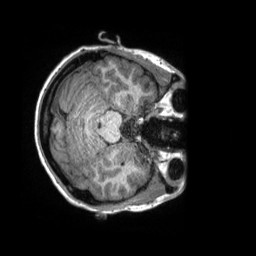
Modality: T1w
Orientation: axial
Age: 26
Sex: female
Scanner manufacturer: siemens
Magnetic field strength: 3 T
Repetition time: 2.3 s
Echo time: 0.00288 s